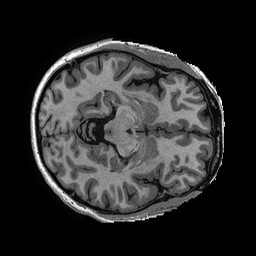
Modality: T1w
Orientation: axial
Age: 51
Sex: female
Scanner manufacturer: ge
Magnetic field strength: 3 T
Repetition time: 0.006952 s
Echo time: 0.00292 s